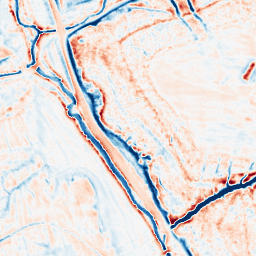
Category: multiscale
Decomposition family: dog_multiscale
Decomposition parameters: sigma_ratio: 1.6
n_scales: 4
base_sigma: 0.5
Upsampling method: bicubic
Upsampling parameters: scale: 8
Upsampling scale: 8